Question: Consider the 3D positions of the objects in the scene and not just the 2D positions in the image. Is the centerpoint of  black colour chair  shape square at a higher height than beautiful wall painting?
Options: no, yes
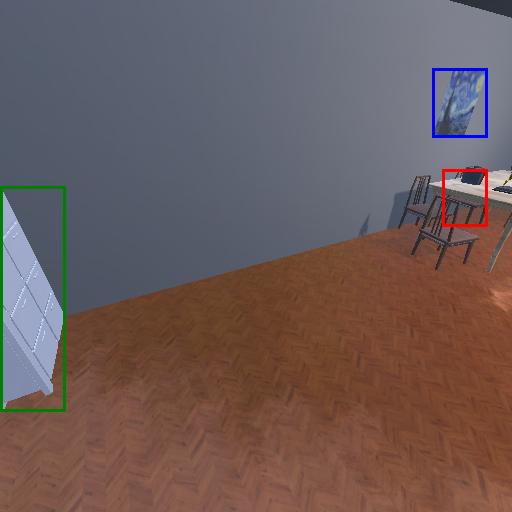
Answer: no